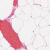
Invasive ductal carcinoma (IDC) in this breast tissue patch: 0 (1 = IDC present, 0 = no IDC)